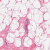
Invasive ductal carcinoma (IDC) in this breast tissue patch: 0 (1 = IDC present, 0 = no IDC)